Interaction volume radius: 10 \u00c5
Interaction volume height: 20 \u00c5
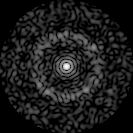
Disorder parameter: 0.8418